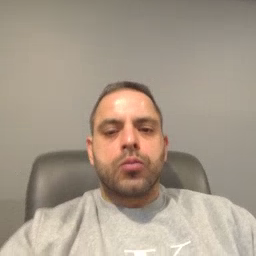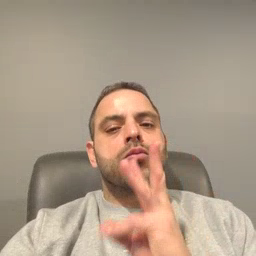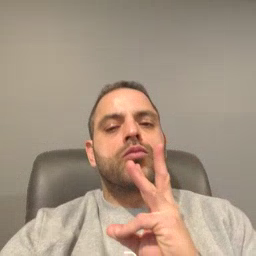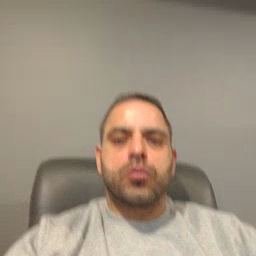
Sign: water